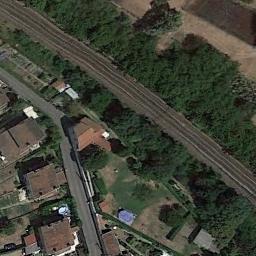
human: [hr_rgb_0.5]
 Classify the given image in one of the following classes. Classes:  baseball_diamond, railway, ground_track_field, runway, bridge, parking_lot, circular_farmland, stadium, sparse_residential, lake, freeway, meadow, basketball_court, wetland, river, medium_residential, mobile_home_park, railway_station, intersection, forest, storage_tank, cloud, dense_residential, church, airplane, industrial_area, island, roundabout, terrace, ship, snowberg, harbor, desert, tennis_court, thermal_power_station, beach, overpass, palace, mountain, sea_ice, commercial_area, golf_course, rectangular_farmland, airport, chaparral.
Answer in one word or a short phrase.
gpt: railway